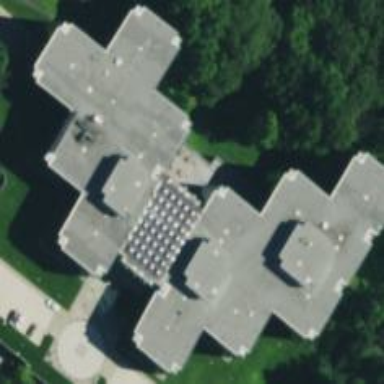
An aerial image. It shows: Office building with flat roof.